Question: Is there any possibility to remove to middle play button at start (yes I know I could just remove the css class) and instead show the bottom play bar?
Basically what I would like to achieve is to show the video (with poster image) and the play-menu already showing when I enter a page with a video.
Thanks in advance!
Update:
I did as Andrew said and now it's almost working.
Now the bar is there but unfortunately there's an empty space above the play control bar.
When i press play the poster image changes to the actually movie and the empty space is filled with the video, but when it's showing the poster it doesn't fill all the way. Why is this?
Here's an image explaining the issue:

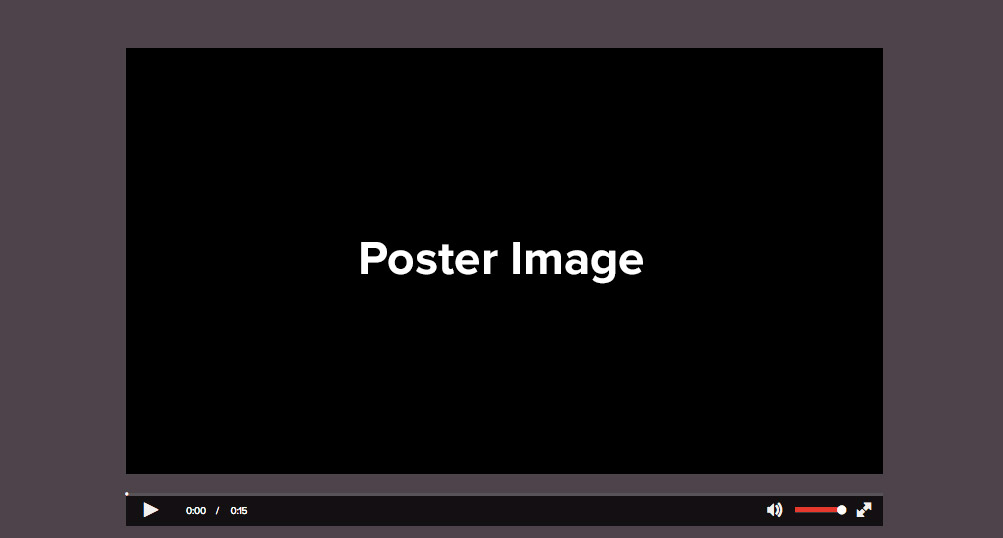
Answer: Why not do both in css? Just add the following lines at the bottom of the css.
Turn off the big play button:
'''
.vjs-default-skin.vjs-paused .vjs-big-play-button
{
display: none;
}
'''
And then turn on the menu:
'''
.vjs-default-skin.vjs-paused .vjs-control-bar
{
display: block;
}
'''